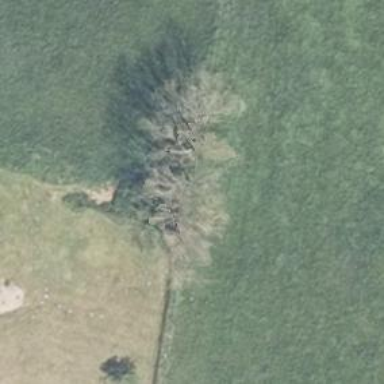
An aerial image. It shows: Broadleaved evergreen tree in its natural setting.